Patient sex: M
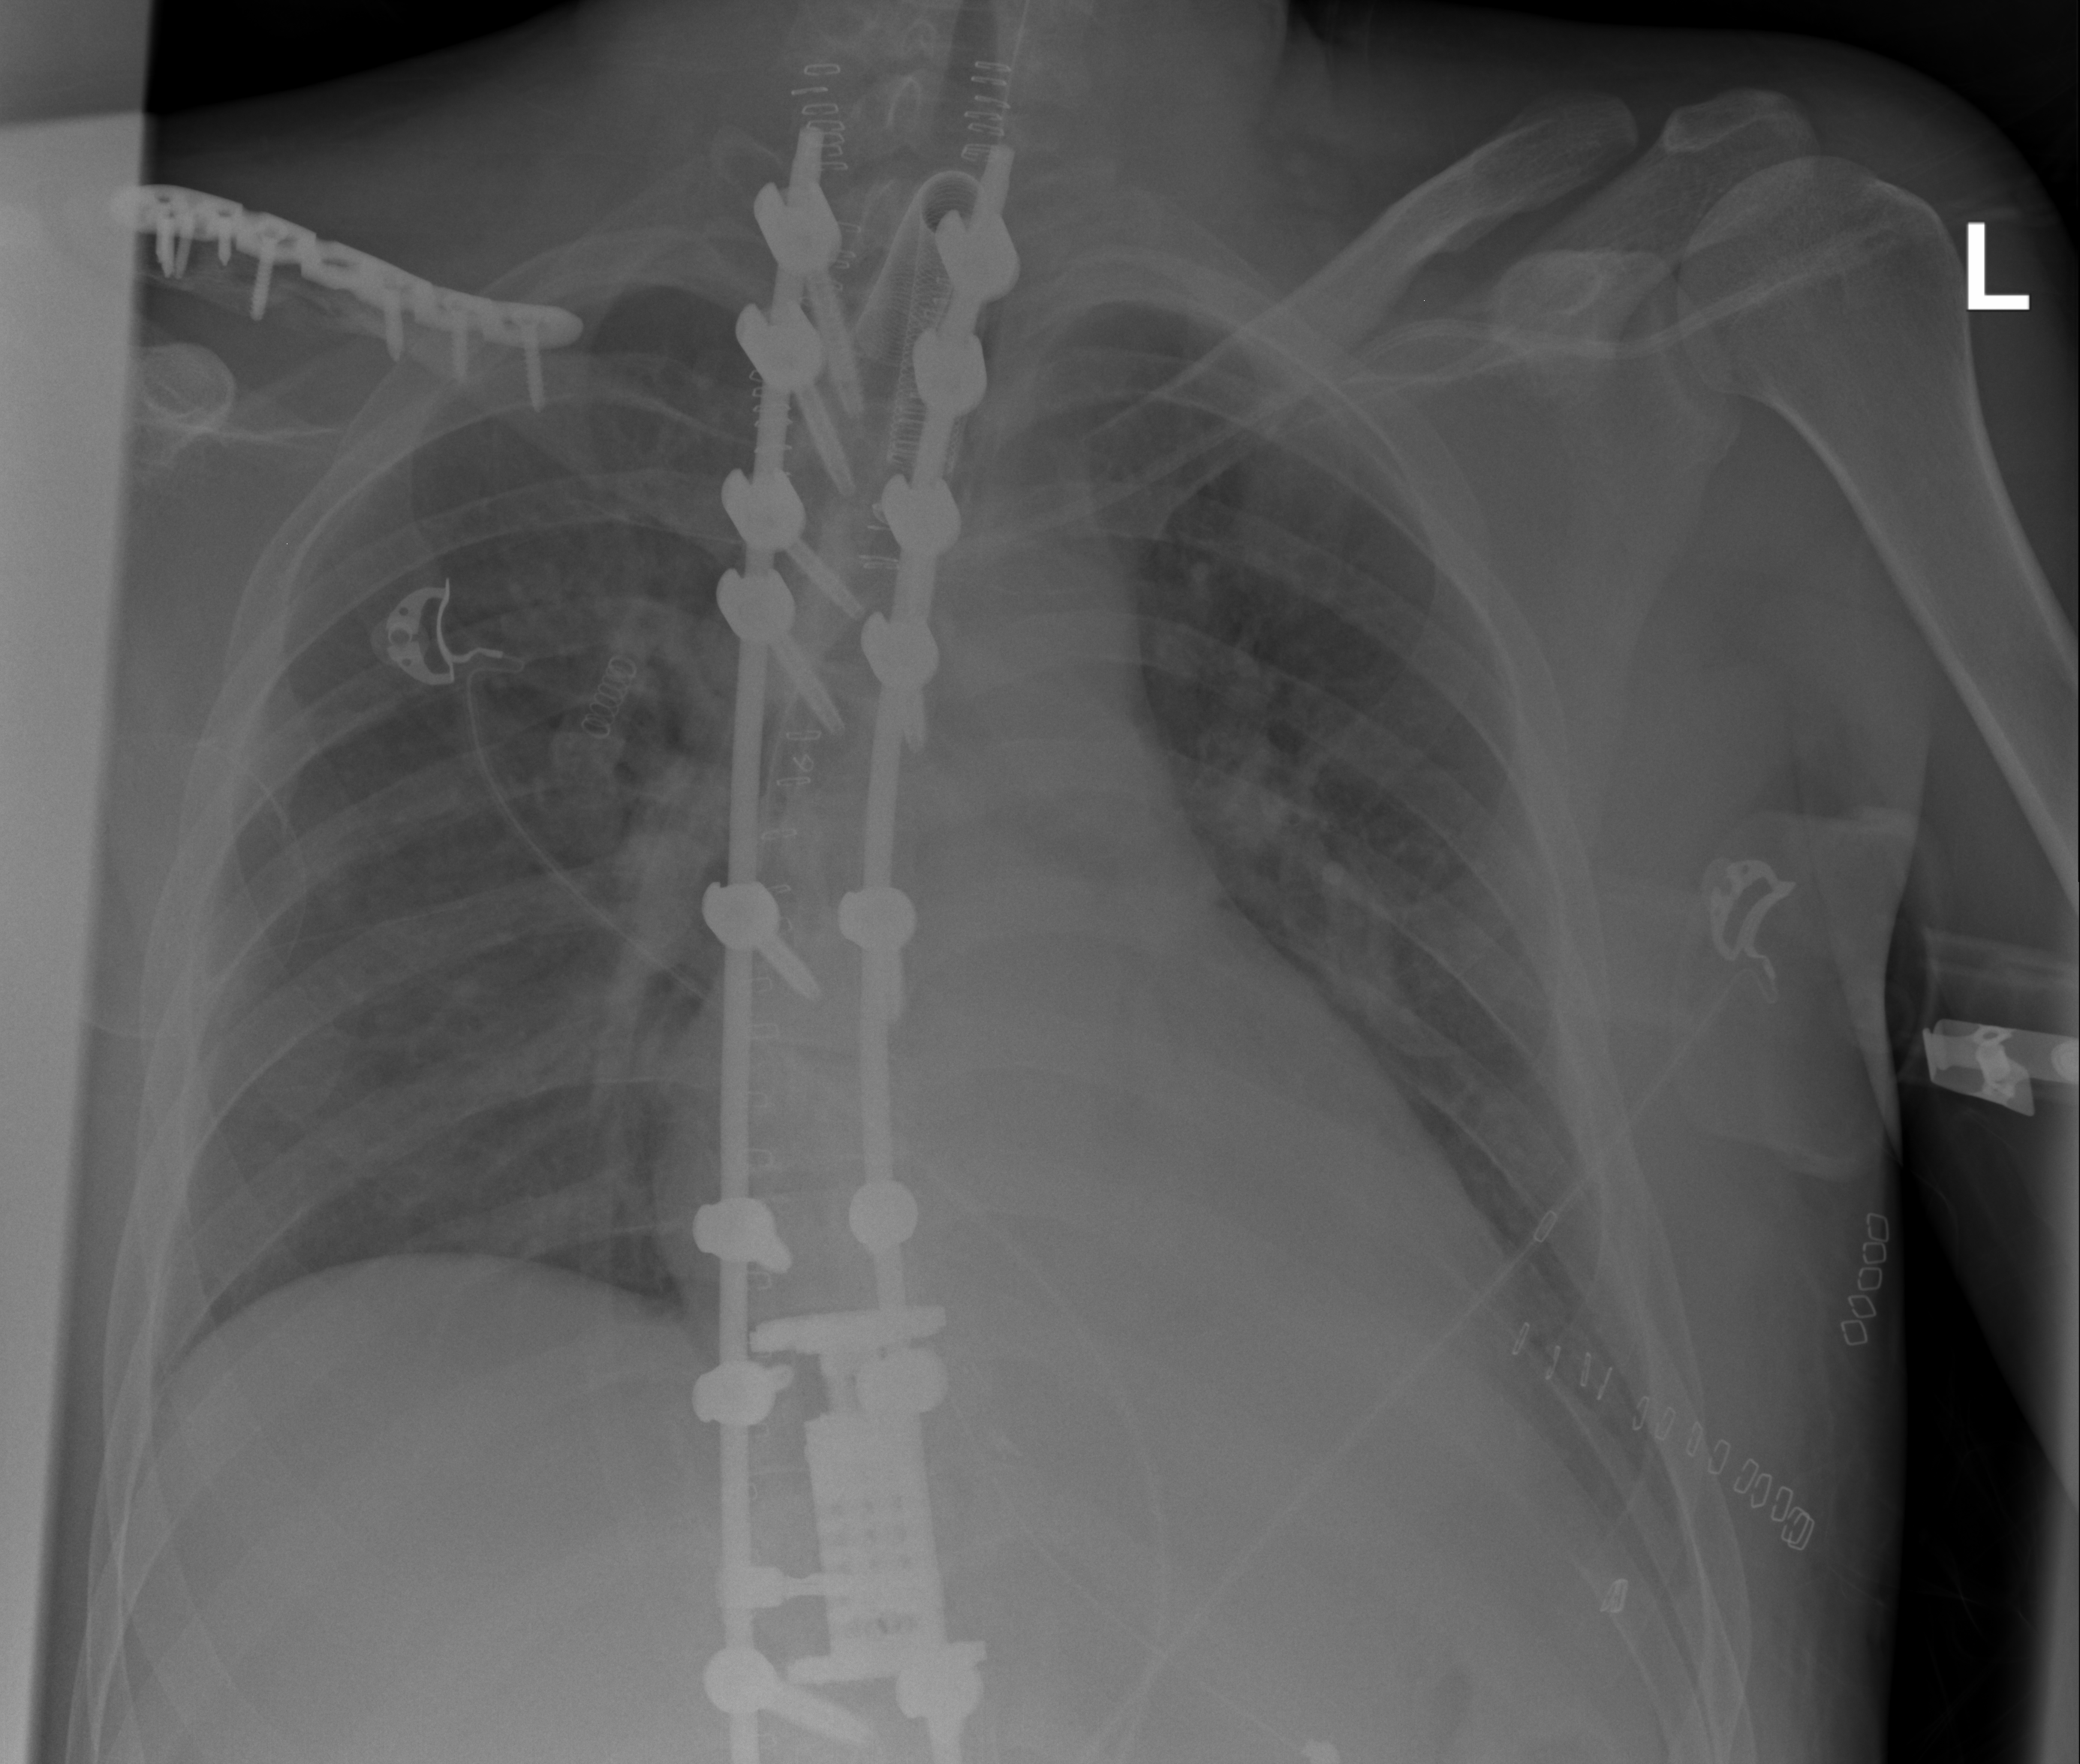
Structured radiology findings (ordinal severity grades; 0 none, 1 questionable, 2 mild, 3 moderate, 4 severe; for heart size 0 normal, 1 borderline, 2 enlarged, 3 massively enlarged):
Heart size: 1
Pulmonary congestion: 1
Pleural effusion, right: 0
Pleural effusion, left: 1
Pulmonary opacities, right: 0
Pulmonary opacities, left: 0
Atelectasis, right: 0
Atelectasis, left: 2